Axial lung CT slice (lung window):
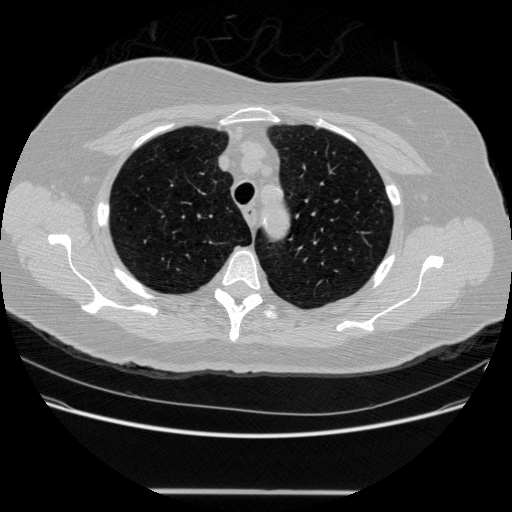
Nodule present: no